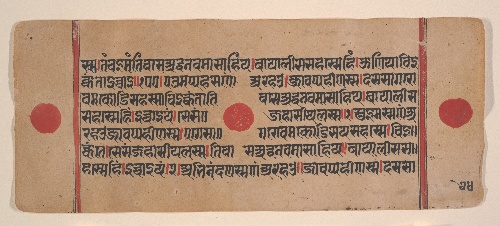
Date: 15th century
Object type: Folio
Classification: Paintings
Medium: Ink, opaque watercolor, and gold on paper
Culture: India (Gujarat)
Dimensions: 4 3/8 x 10 5/8 in. (11.1 x 27 cm)
Department: Asian Art
Credit line: Rogers Fund, 1955
Accession year: 1955
Repository: Metropolitan Museum of Art, New York, NY